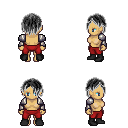
a pixel art fantasy rpg character, female body template, human, tanned skin, steel arm armor, red pants, gray bangs hairstyle, black shoes, four views (front, back, left, right), 2x2 character sprite sheet, small pixel art, hard edges, no anti-aliasing